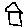
Label: house